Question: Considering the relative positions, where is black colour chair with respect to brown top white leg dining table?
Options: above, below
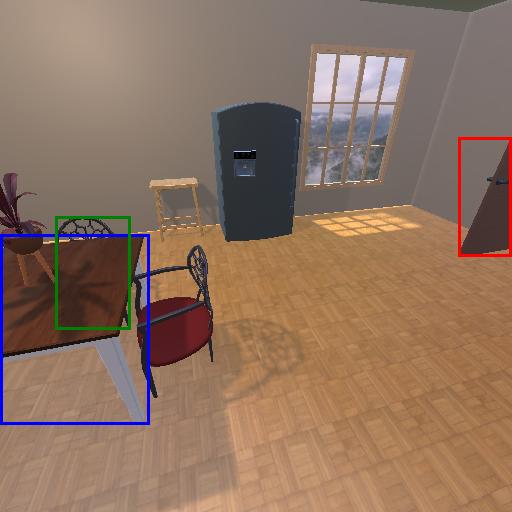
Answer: above